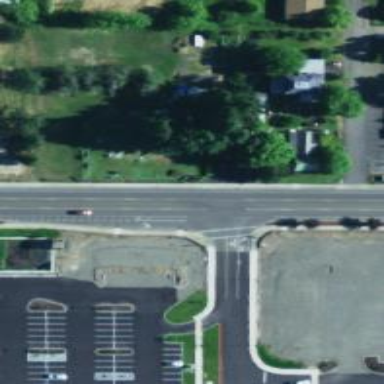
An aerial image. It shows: Uncontrolled road crossing.